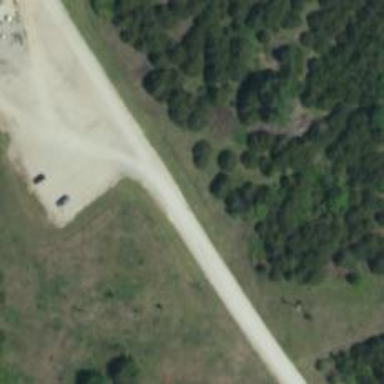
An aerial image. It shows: Driveway leading to service road.